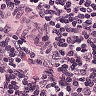
Metastatic tissue present: no